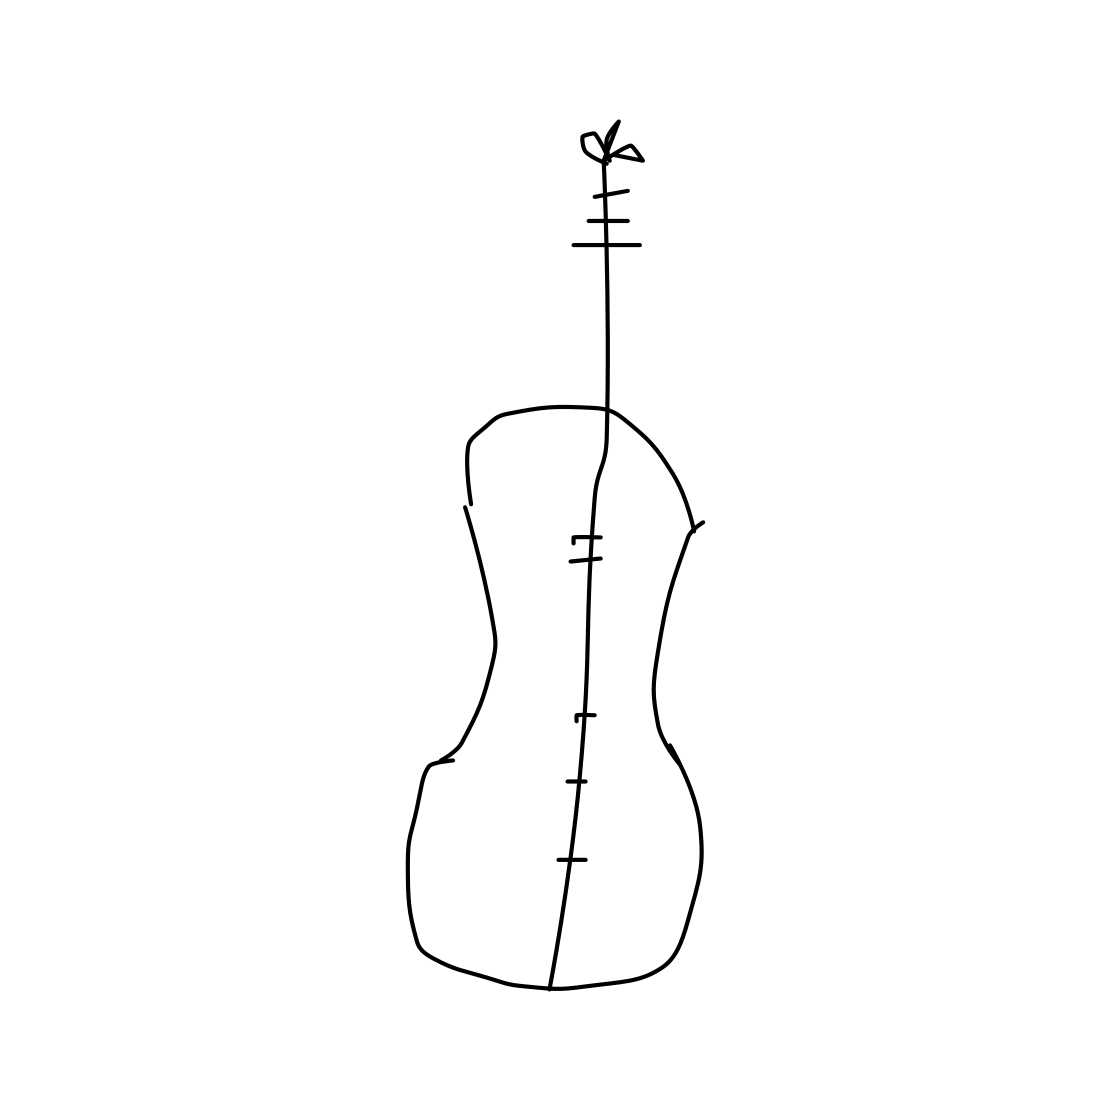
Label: violin